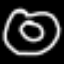
Label: donut